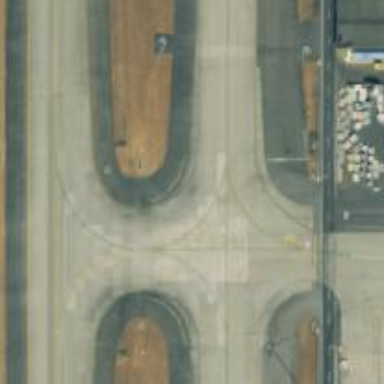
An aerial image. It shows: View of taxiway at the airport.